Question: My app uses unicode characters. These characters (not the actual codes) are pasted directly into a PLIST file and then imported.
Some of them are not appearing correctly in UILabel and UIButton
When I print them to the log in Xcode they appear normal, but when displayed on the iPhone/Simulator some of the characters turn into an "alien in a box".
See image for example of problem (screenshot from UIButton titles)

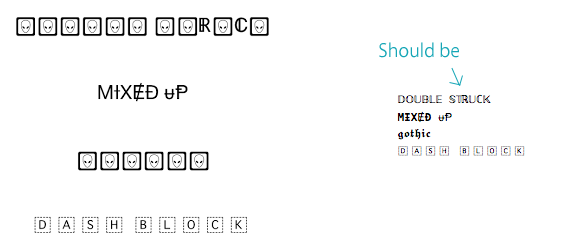
Answer: My guess is that the font you are using does not define these characters. Select a font (or build one into your app) that includes the characters you need.